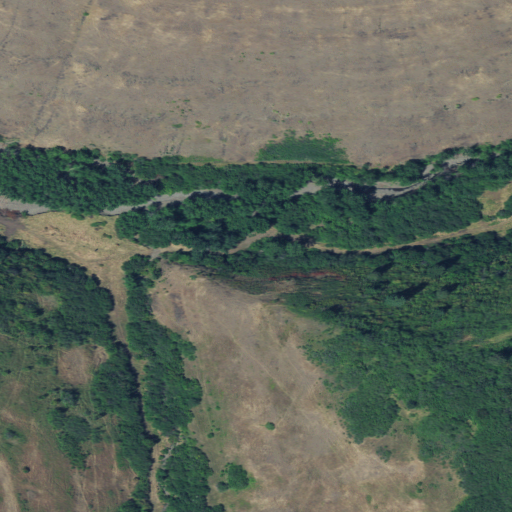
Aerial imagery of valley in Oregon named Kaseberg Canyon containing shrub, evergreen forest, grassland, open development, and low intensity development